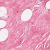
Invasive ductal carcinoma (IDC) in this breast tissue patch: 0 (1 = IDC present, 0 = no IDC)